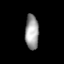
Tissue: prostate
Cell type: T cells
Senescence score: 0.7209
Nuclear area (px): 460
Mean DAPI intensity: 156.387